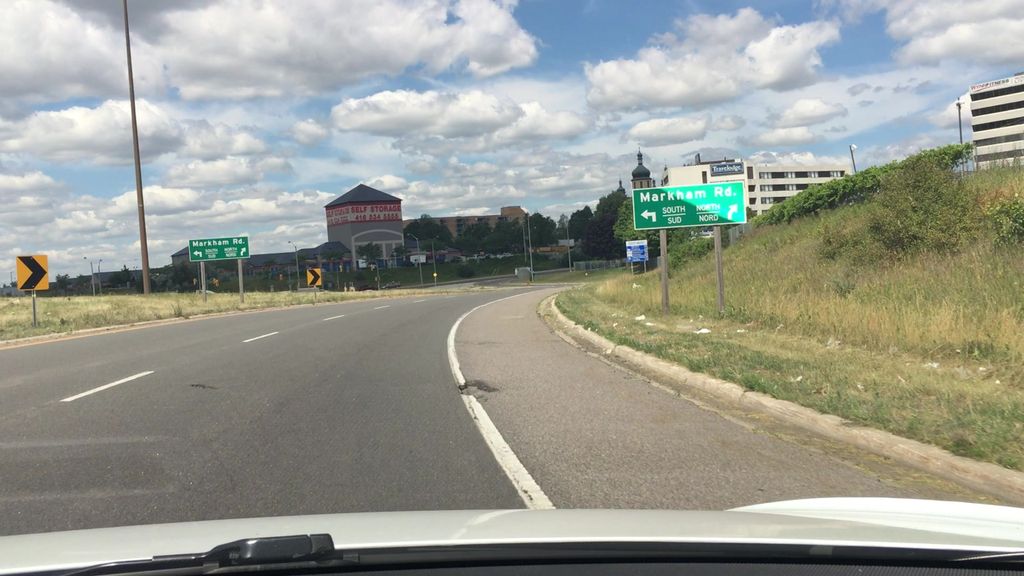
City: toronto